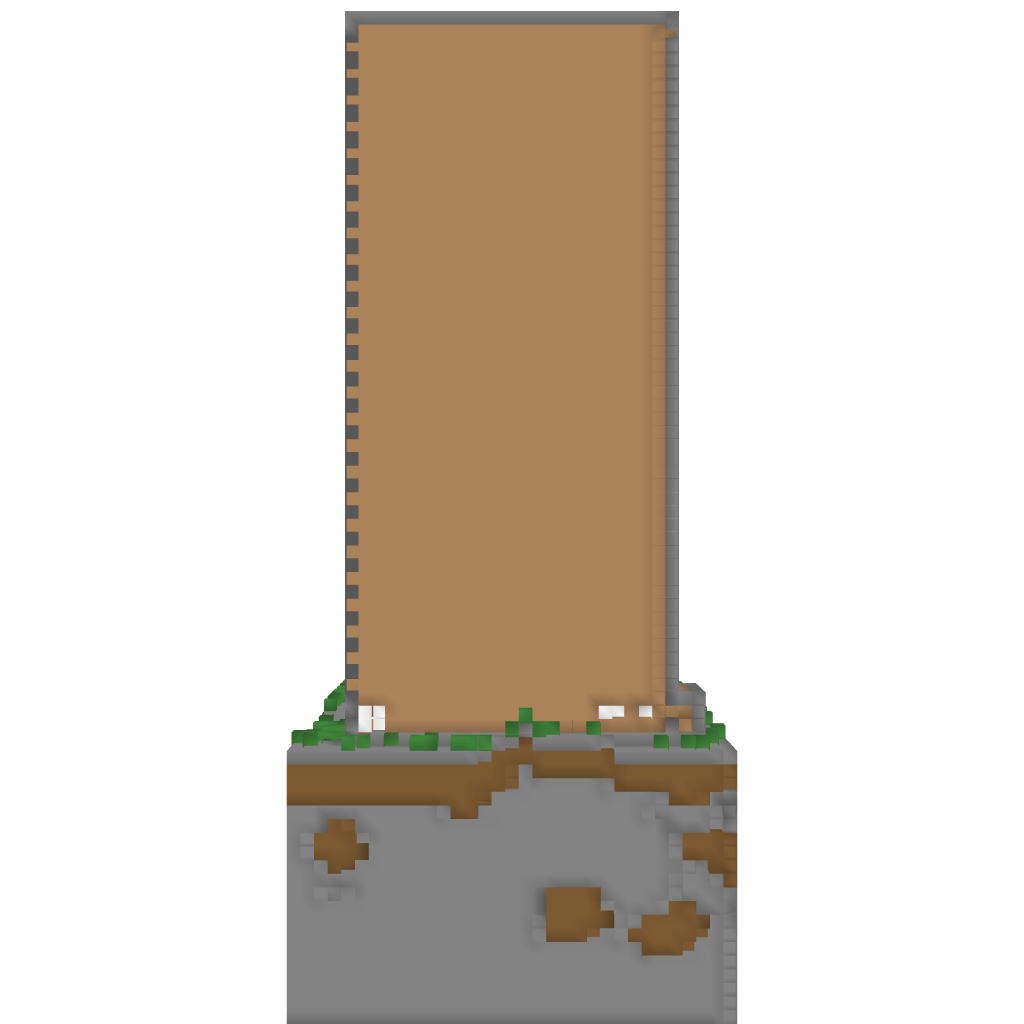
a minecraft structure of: A very big house with trap! bad low quality